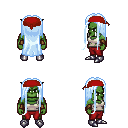
a pixel art fantasy rpg character, male body template, orc, green skin, white pirate shirt, red pants, white cyan extra-long hairstyle, red bandana, leather bracers, metal boots, four views (front, back, left, right), 2x2 character sprite sheet, small pixel art, hard edges, no anti-aliasing